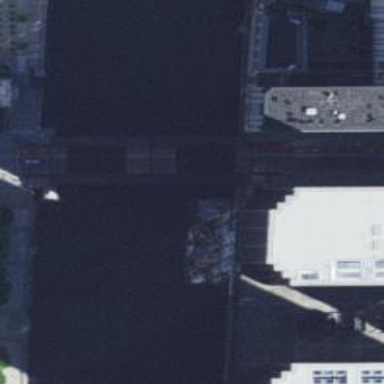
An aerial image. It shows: Movable bascule bridge over footway road.